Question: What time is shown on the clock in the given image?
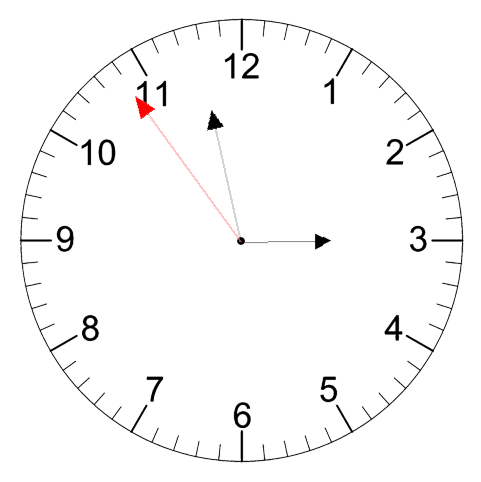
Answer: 02:57:54